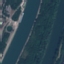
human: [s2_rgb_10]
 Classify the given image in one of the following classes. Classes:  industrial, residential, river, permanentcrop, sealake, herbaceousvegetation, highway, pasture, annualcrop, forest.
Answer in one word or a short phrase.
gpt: River